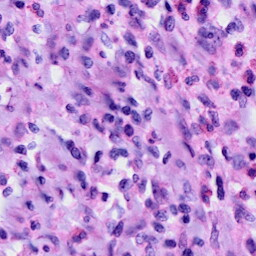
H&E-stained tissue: Cervix